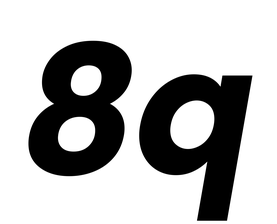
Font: Poppins-BoldItalic